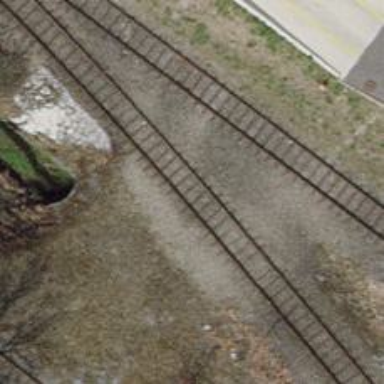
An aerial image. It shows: Single-track spur railway line.